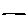
Label: line